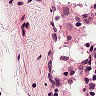
Metastatic tissue present: no